Question: Hello I'm trying to move an object to front of camera, and when it reached to target position, I want it to stop. but it doesn't work.
'''
function objectToCamera(mX, mY, object)
{
var vector = new THREE.Vector3(mX, mY, 1);
vector.unproject(camera);
vector.sub(object.position);
var dx = object.position.x - camera.position.x;
var dy = object.position.y - camera.position.y;
var dz = object.position.z - camera.position.z;
var distance = Math.sqrt(dx*dx + dy*dy + dz*dz);
if(lastDistance < distance && lastDistance != -1)
keepOut = -1;
lastDistance = distance;
setTimeout(function(){
if( distance > 200 && keepOut == 1)
{
var amount = (1)*(indexForZoom/3);
amount = (amount>15) ? 15 : (1)*(indexForZoom/3);
if(distance - amount < 200)
amount = (distance-200)+1;
indexForZoom++;
object.translateZ(amount);
controls.target.addVectors(controls.target,vector.setLength(amount));
objectToCamera(mX, mY, object)
}
else
{
// stopForZoom = 1;
keepOut = -1;
objectClickHandler(object.name, object);
}
}, 10);
}
'''
I'm checking the distance between camera and object, and if target distance has reached I'm letting it stop, but it doesn't work.
In coordinates, if i'm in positive X coordinates, distance is decreasing, and otherwise, distance is increasing.
I think, in my codes, distance should be decreasing always, but it is not.
Please help. Thanks.

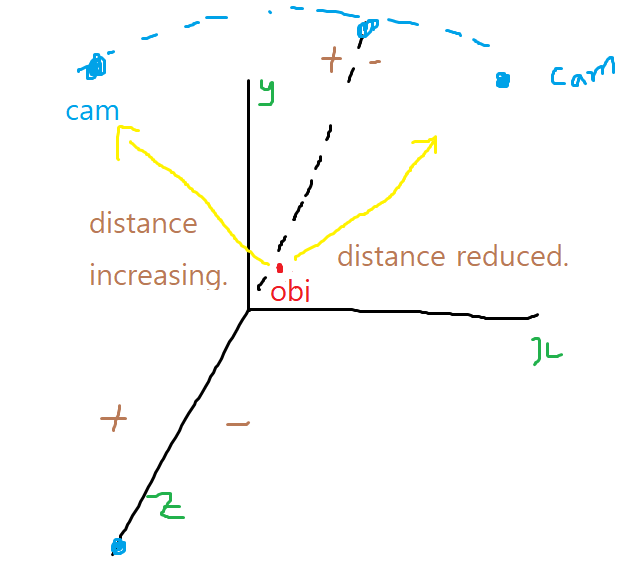
Answer: you can use 'object.position.lerp(target, amount)' to move an object toward target. Amount is a value from 0 to 1 with 1 = 100% all the way to target and 0.5 = 50% way to target.
If you want to move at a fixed speed then you can get the distance to the target
'''
distance = object.position.distanceTo(target);
'''
Say you want a max of 0.1 units per interation. then
'''
moveSpeed = 0.1;
distance = object.position.distanceTo(target);
amount = Math.min(moveSpeed, distance) / distance;
object.position.lerp(target, amount)
'''
All that's left is for you to choose a target.
The position in front of the camera is
'''
const distanceFromCamera = 3; // 3 units
const target = new THREE.Vector3(0, 0, -distanceToCamera);
target.applyMatrix4(camera.matrixWorld);
'''
So for example if you move the camera (drag with mouse, use scrollwheel). Note: in the code the speed is adjusted to be frame rate independent.
'''
function main() {
const canvas = document.querySelector('#c');
const renderer = new THREE.WebGLRenderer({canvas});
const fov = 45;
const aspect = 2; // the canvas default
const near = 0.1;
const far = 1000;
const camera = new THREE.PerspectiveCamera(fov, aspect, near, far);
camera.position.set(0, 10, 20);
const controls = new THREE.OrbitControls(camera, canvas);
controls.target.set(0, 0, 0);
controls.update();
const scene = new THREE.Scene();
scene.background = new THREE.Color('lightblue');
{
const color = 0xFFFFFF;
const intensity = 1;
const light = new THREE.DirectionalLight(color, intensity);
light.position.set(0, 10, 0);
light.target.position.set(-5, 0, 0);
scene.add(light);
scene.add(light.target);
}
const gridHelper = new THREE.GridHelper(100, 10);
scene.add(gridHelper);
gridHelper.position.set(0, -5, 0);
const cube = new THREE.Mesh(
new THREE.BoxBufferGeometry(1, 1, 1),
new THREE.MeshPhongMaterial({color: 'red'}),
);
scene.add(cube);
function resizeRendererToDisplaySize(renderer) {
const canvas = renderer.domElement;
const width = canvas.clientWidth;
const height = canvas.clientHeight;
const needResize = canvas.width !== width || canvas.height !== height;
if (needResize) {
renderer.setSize(width, height, false);
}
return needResize;
}
let then = 0;
function render(now) {
now *= 0.001; // convert to seconds
const deltaTime = now - then;
then = now;
if (resizeRendererToDisplaySize(renderer)) {
const canvas = renderer.domElement;
camera.aspect = canvas.clientWidth / canvas.clientHeight;
camera.updateProjectionMatrix();
}
cube.rotation.x = now;
cube.rotation.y = now * 1.1;
// move cube in front of camera
{
const distanceFromCamera = 3; // 3 units
const target = new THREE.Vector3(0, 0, -distanceFromCamera);
target.applyMatrix4(camera.matrixWorld);
const moveSpeed = 15; // units per second
const distance = cube.position.distanceTo(target);
if (distance > 0) {
const amount = Math.min(moveSpeed * deltaTime, distance) / distance;
cube.position.lerp(target, amount);
cube.material.color.set('green');
} else {
cube.material.color.set('red');
}
}
renderer.render(scene, camera);
requestAnimationFrame(render);
}
requestAnimationFrame(render);
}
main();
'''
'''
body { margin: 0; }
#c { width: 100vw; height: 100vh; display: block; }
'''
'''
<script src="https://threejsfundamentals.org/threejs/resources/threejs/r112/build/three.min.js"></script>
<script src="https://threejsfundamentals.org/threejs/resources/threejs/r112/examples/js/controls/OrbitControls.js"></script>
<canvas id="c"></canvas>
'''
Note, you might want to call 'camera.updateMatrixWorld()' before all that math to make sure the target isn't one frame late.
If the object is in a hierarchy then there's more to do. You can do the math or you can use just attach the object to the scene and then attach it it back to its place in the hierarchy
'''
const parent = object.parent;
// move object to scene without changing it's world orientation
scene.attach(object);
// do stuff above
// move object to parent without changing it's world orientation
parent.attach(object);
'''